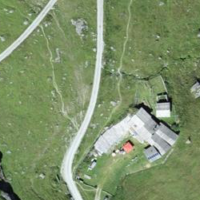
EUNIS habitat code: 26
Species observed at this site:
Pyrrhocorax graculus